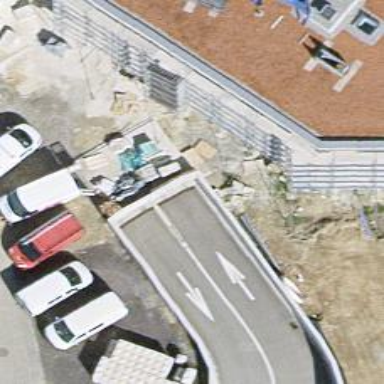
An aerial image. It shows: Parking entrance.